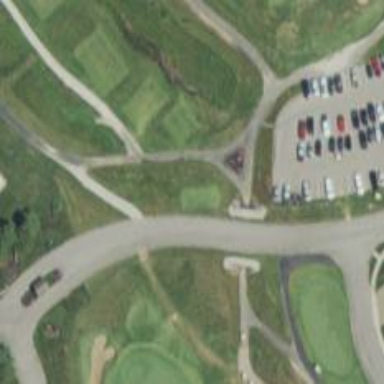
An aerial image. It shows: Path used for both walking and golf.